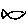
Label: fish